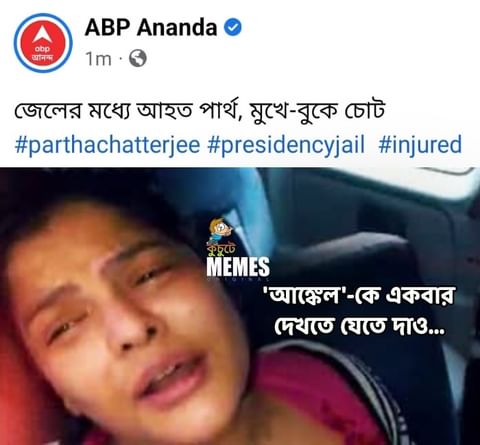
Text: জেলের মধ্যে আহত পার্থ; মুখে-বুকে চোট 'আঙ্কেল'-কে একবার দেখতে যেতে দাও
Label: Hate
Hate category: Political
Targeted group: Organization